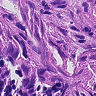
Metastatic tissue present: yes